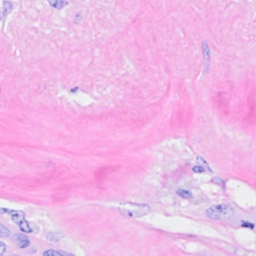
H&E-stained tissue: Breast